【题型】填空题　【知识点】立体几何　【难度】medium
如图所示，在四棱锥$P-ABCD$中，$PA \perp$平面$ABCD$；底面$ABCD$是矩形，且$AB=3$，$AD=AP=4$，$E$、$F$分别是$BC$、$PD$的中点.若记直线$PC$与平面$AEF$的交点为$Q$，则点$Q$到平面$ABCD$的距离为\underline{\ \ \ \ \ \ \ \ \ \ \ \ }.

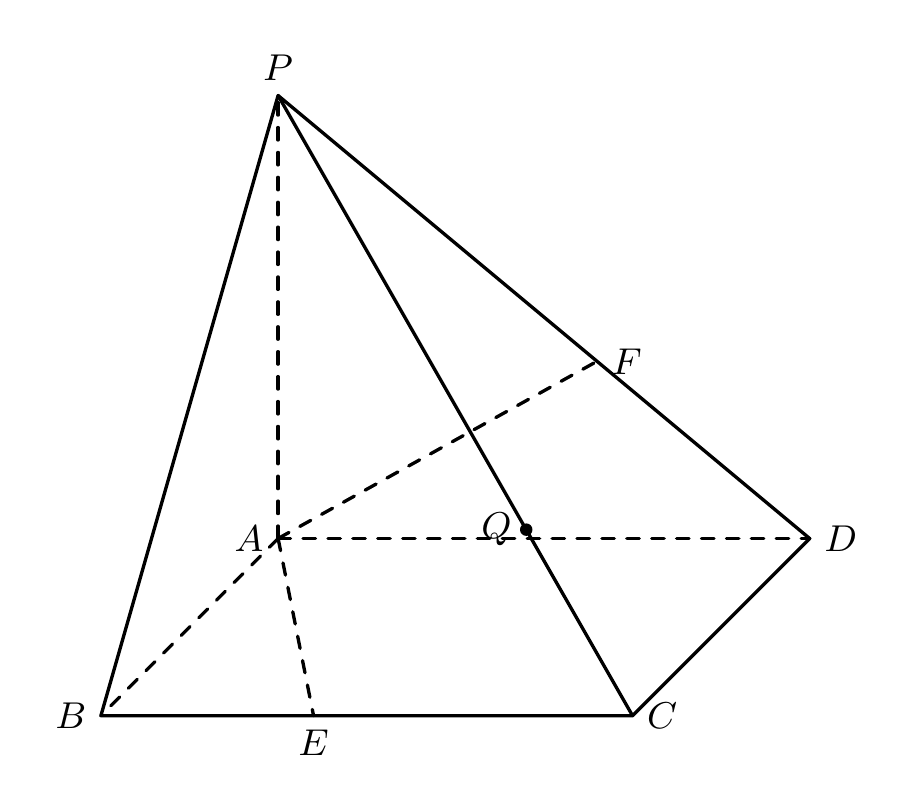
【解答】
【答案】$\boldsymbol{\frac{4}{3}}$

\vspace{0.3cm}

\noindent 【解析】以$A$为原点，分别以$AB$，$AD$，$AP$所在直线为$x$，$y$，$z$
轴建立空间直角坐标系，

\noindent 则$A(0,0,0)$，$B(3,0,0)$，$D(0,4,0)$，$P(0,0,4)$，$E(3,2,0)$，$F(0,2,2)$；\\
设平面
$AEF$的法向量为$\vec{n}=(x,y,z)$，$\overrightarrow{AE}=(3,2,0)$，$\overrightarrow{AF}=(0,2,2)$，\\
根据法向量的性质得：
\[
\begin
{cases}
3x + 2y = 0
\\
2y + 2z = 0
\end
{cases}
\]
令
$y=-3$，则$x=2$，$z=3$，所以$\vec{n}=(2,-3,3)$，\\
设
$\overrightarrow{PQ}=\lambda\overrightarrow{PC}$，$C(3,4,0)$，则$\overrightarrow{PC}=(3,4,-4)$，$P(0,0,4)$，所以$Q(3\lambda,4\lambda,4-4\lambda)$，\\
因为
$Q$在平面$AEF$上，所以$\overrightarrow{AQ}\cdot\vec{n}=0$，$\overrightarrow{AQ}=(3\lambda,4\lambda,4-4\lambda)$，\\
则
$2\times 3\lambda - 3\times 4\lambda + 3\times (4-4\lambda)=0$，解得$\lambda=\frac{2}{3}$，所以$Q(2,\frac{8}{3},\frac{4}{3})$；\\
因为平面
$ABCD$为$xy$平面，点$Q$到平面$ABCD$的距离为$Q$点的$z$坐标，即$\frac{4}{3}$
；

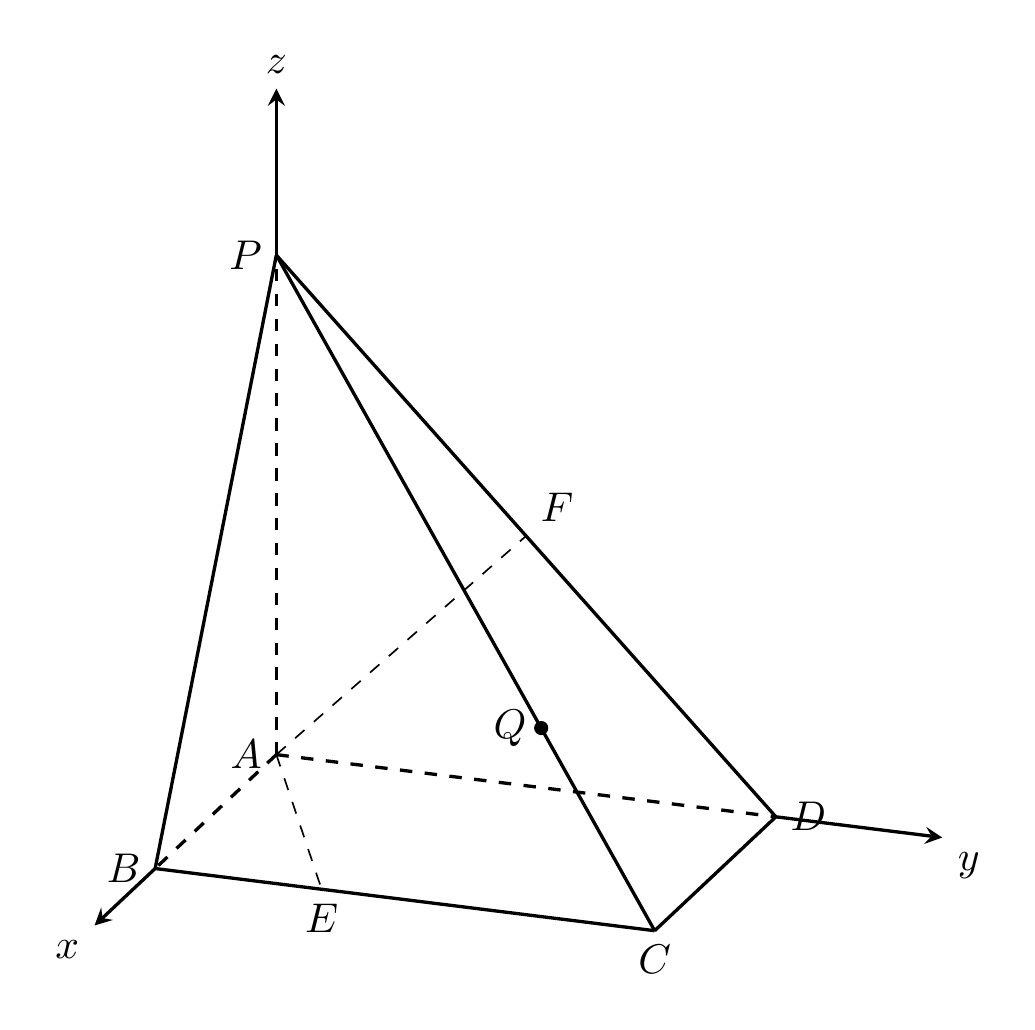